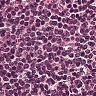
Metastatic tissue present: no